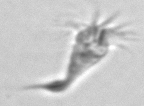
Label: Paratontonia_gracillima